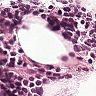
Metastatic tissue present: no